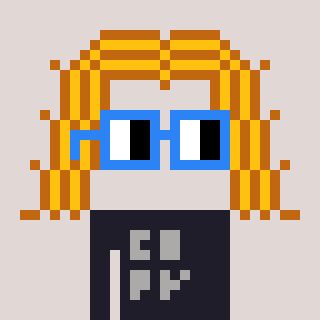
a pixel art character with square blue glasses, a hair-shaped head and a grayscale-colored body on a warm background